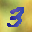
Label: 3